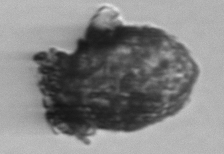
Label: Stenosemella_pacifica